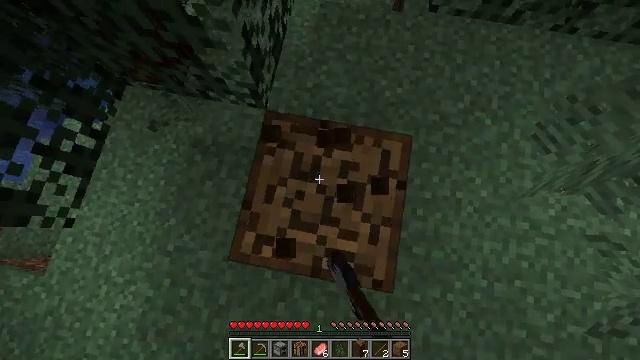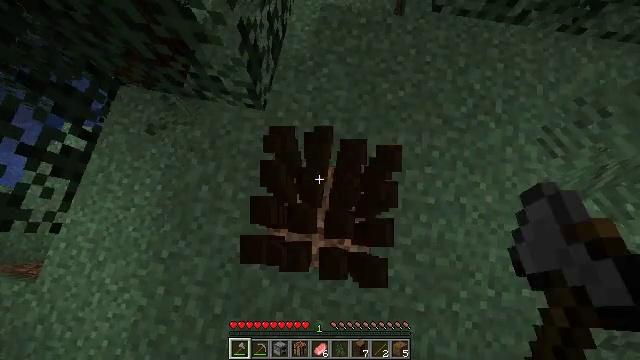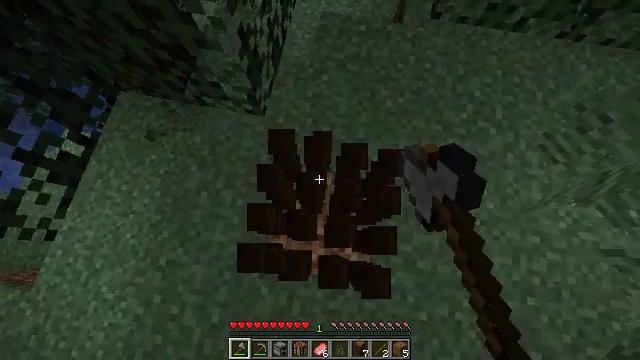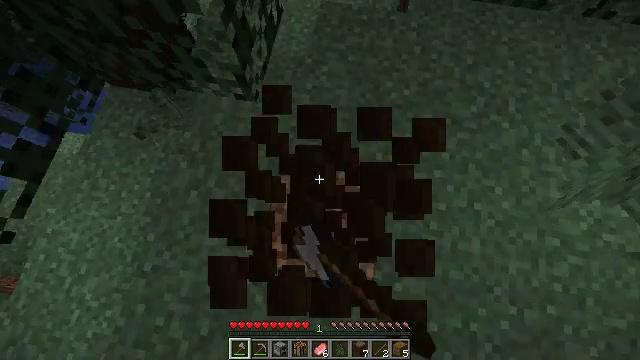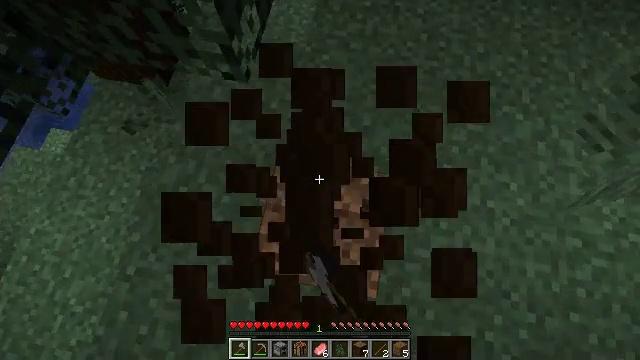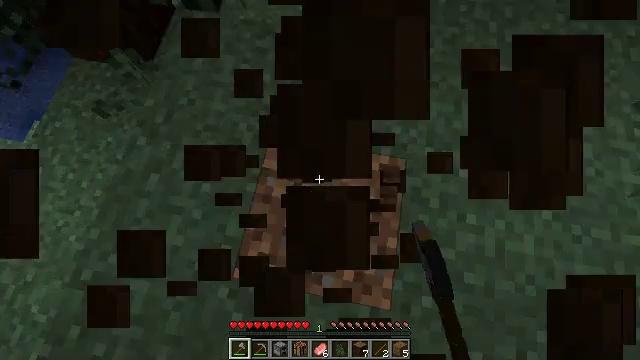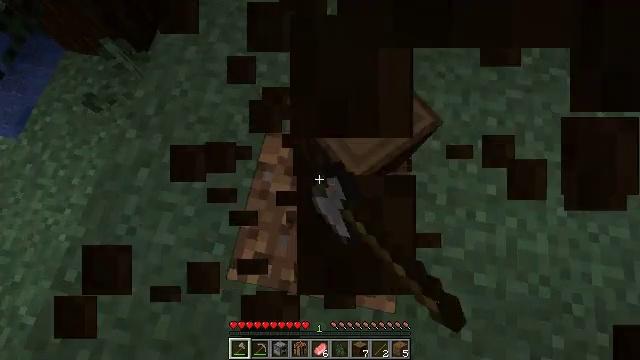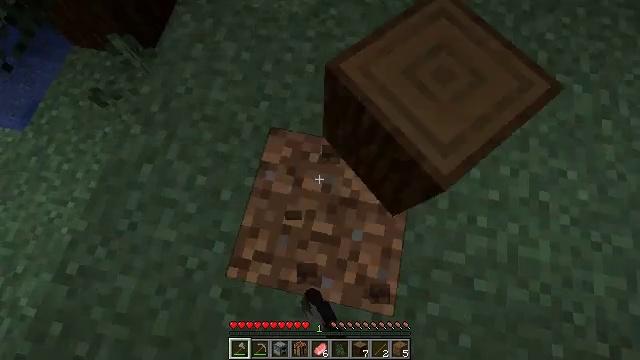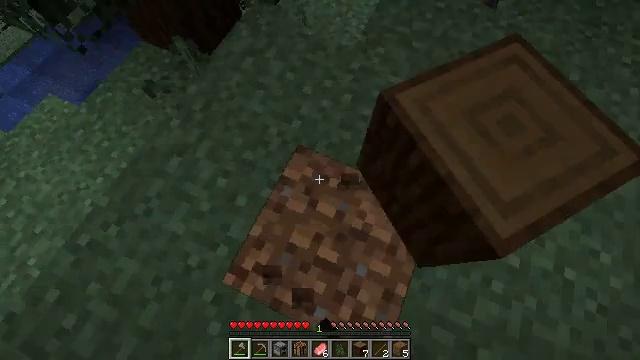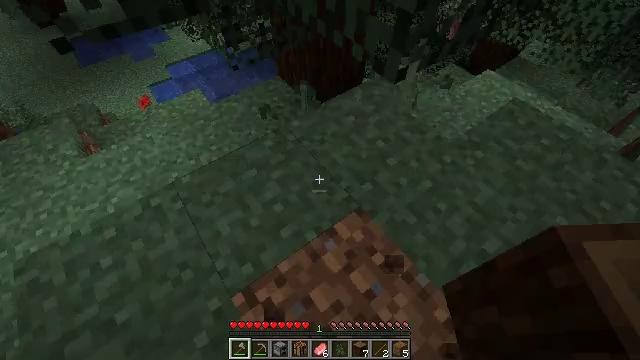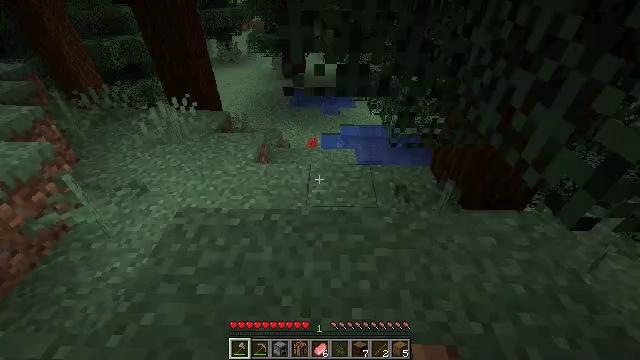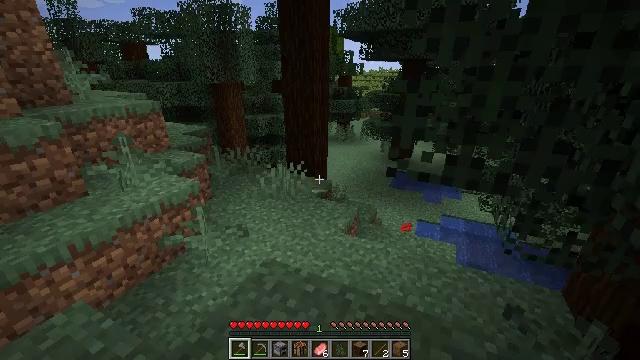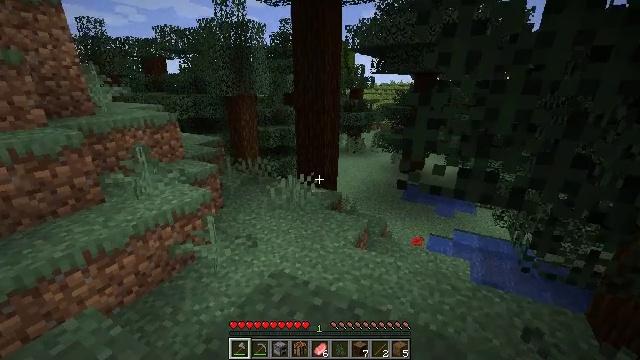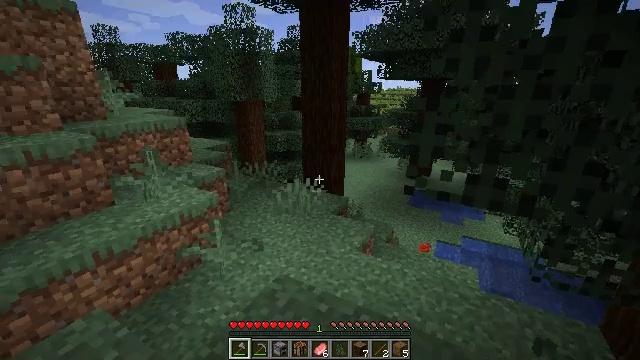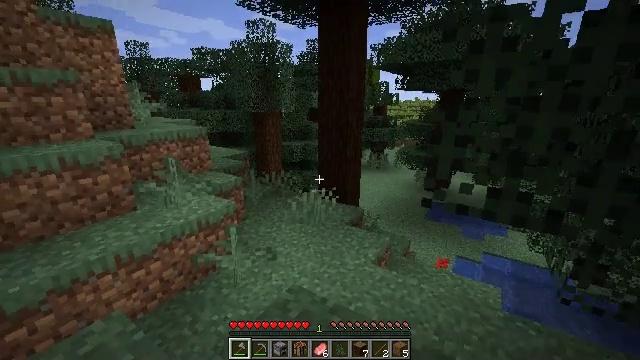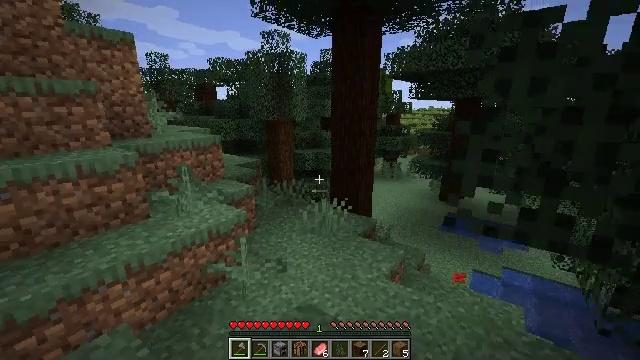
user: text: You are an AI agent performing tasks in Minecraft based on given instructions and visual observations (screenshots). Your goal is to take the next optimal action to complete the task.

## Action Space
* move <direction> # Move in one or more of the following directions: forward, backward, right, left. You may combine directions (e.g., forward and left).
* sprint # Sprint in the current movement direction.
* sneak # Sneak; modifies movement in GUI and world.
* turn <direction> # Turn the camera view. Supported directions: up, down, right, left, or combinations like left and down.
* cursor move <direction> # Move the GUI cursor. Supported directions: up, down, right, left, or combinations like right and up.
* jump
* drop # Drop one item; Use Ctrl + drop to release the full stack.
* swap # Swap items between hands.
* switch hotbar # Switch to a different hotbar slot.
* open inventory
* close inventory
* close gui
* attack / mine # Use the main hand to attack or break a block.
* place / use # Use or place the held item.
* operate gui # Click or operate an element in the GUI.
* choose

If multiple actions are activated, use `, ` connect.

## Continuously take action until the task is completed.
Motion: motion action
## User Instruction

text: Gather spruce log by chopping the tree.
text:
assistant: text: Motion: turn up, attack / mine
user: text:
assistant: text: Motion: turn up, attack / mine
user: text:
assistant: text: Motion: attack / mine
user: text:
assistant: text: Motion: attack / mine
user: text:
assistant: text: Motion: attack / mine
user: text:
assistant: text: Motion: attack / mine
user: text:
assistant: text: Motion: turn left, attack / mine
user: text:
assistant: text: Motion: turn left and up, attack / mine
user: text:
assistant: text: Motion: turn left and up
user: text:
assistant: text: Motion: turn left and up
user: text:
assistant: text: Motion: turn left and up
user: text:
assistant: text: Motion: turn left and up
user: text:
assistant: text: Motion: turn left and up
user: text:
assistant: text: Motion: turn left and up
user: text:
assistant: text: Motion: move forward, turn left and up
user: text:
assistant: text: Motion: move forward
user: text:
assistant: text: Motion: move forward
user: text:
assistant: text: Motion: move forward
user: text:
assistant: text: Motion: move forward
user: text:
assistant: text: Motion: move forward, sprint
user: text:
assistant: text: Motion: move forward, sprint
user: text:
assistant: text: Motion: move forward, sprint
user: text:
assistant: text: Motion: move forward, sprint, turn right
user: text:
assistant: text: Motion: move forward, sprint, turn right
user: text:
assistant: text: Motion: move forward, sprint, turn right
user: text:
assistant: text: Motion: move forward, sprint, turn right
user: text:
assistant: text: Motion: move forward, sprint, turn right
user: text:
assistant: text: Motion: move forward, sprint, turn right
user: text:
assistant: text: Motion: move forward, sprint, turn right
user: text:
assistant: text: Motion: move forward, sprint